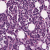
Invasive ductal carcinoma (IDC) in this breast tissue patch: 1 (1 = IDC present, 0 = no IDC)